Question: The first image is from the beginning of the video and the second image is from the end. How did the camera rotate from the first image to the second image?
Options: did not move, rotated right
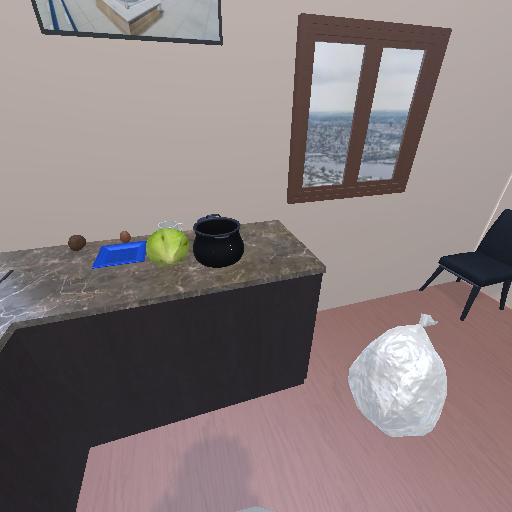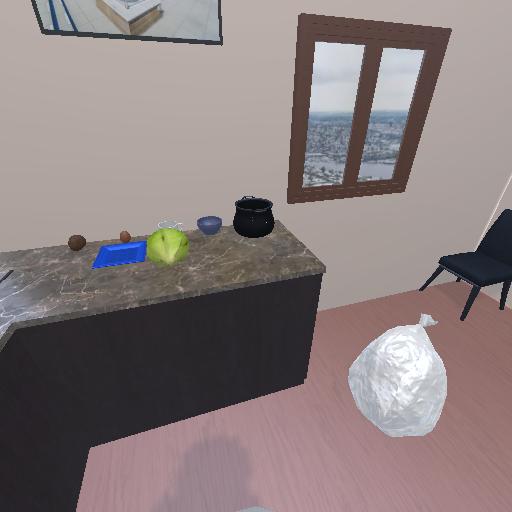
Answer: did not move